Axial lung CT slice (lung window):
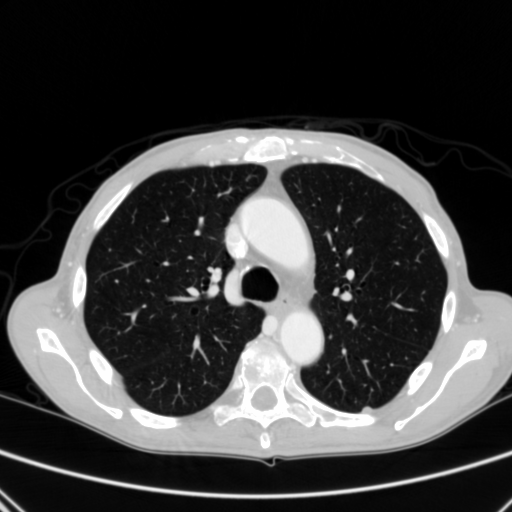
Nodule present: yes
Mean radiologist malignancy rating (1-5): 3